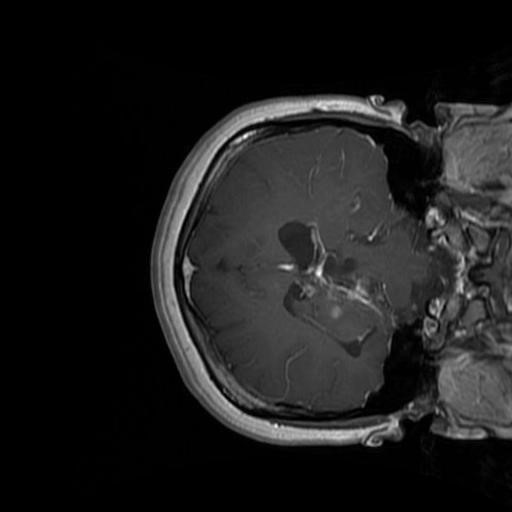
Label: brain_glioma